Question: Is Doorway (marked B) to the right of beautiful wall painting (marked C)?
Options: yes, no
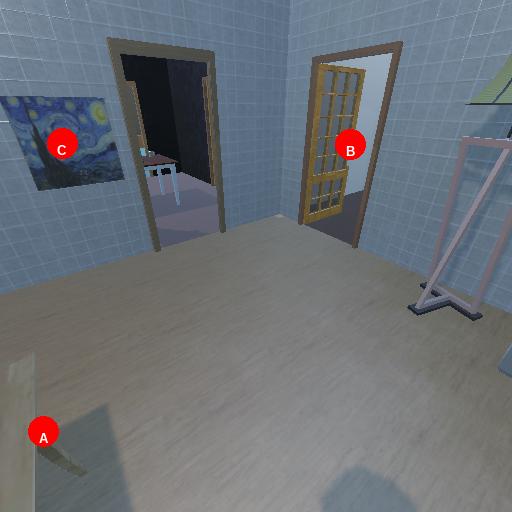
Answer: yes